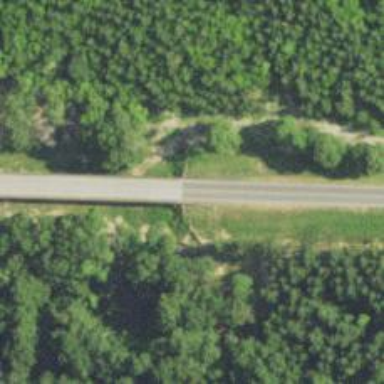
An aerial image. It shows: Secondary road crossing viaduct bridge.